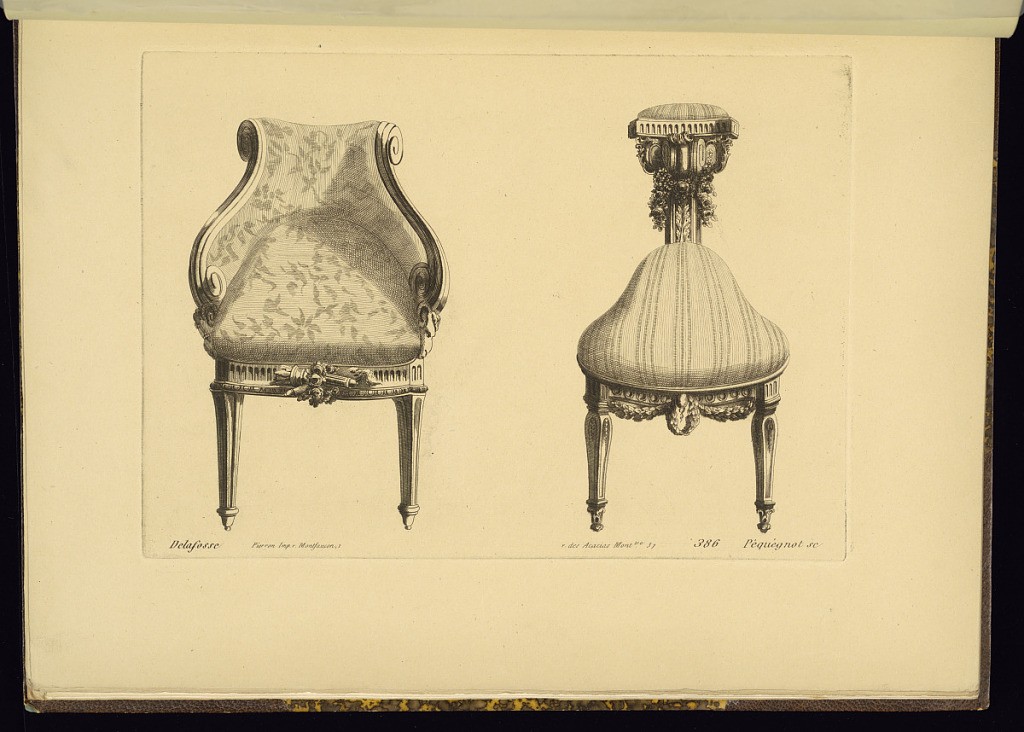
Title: Two Chair Designs
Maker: Jean-Charles Delafosse, French, 1734 – 1789
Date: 1849–66
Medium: Etching on paper
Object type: Print
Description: Two designs for upholstered chairs with carved frames. The chair to the right is either a gaming chair known as a ‘voyeuse' or a bidet. The chairs are decorated with scrolling leaves, flowers, festoons of leaves, fluting and a trophy with a quiver of arrows and flowers. The plate is signed with the printmaker, publisher, and original designer, and numbered.